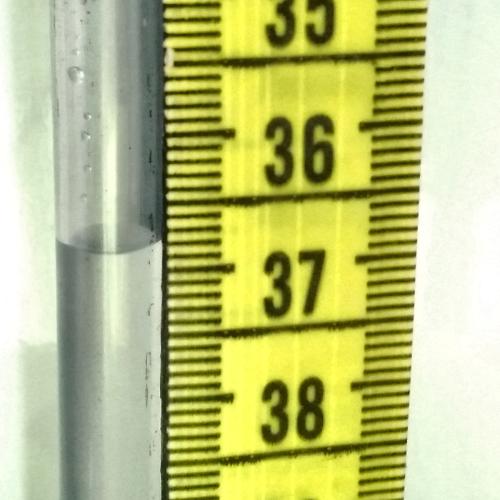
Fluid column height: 36.8 cm